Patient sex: F
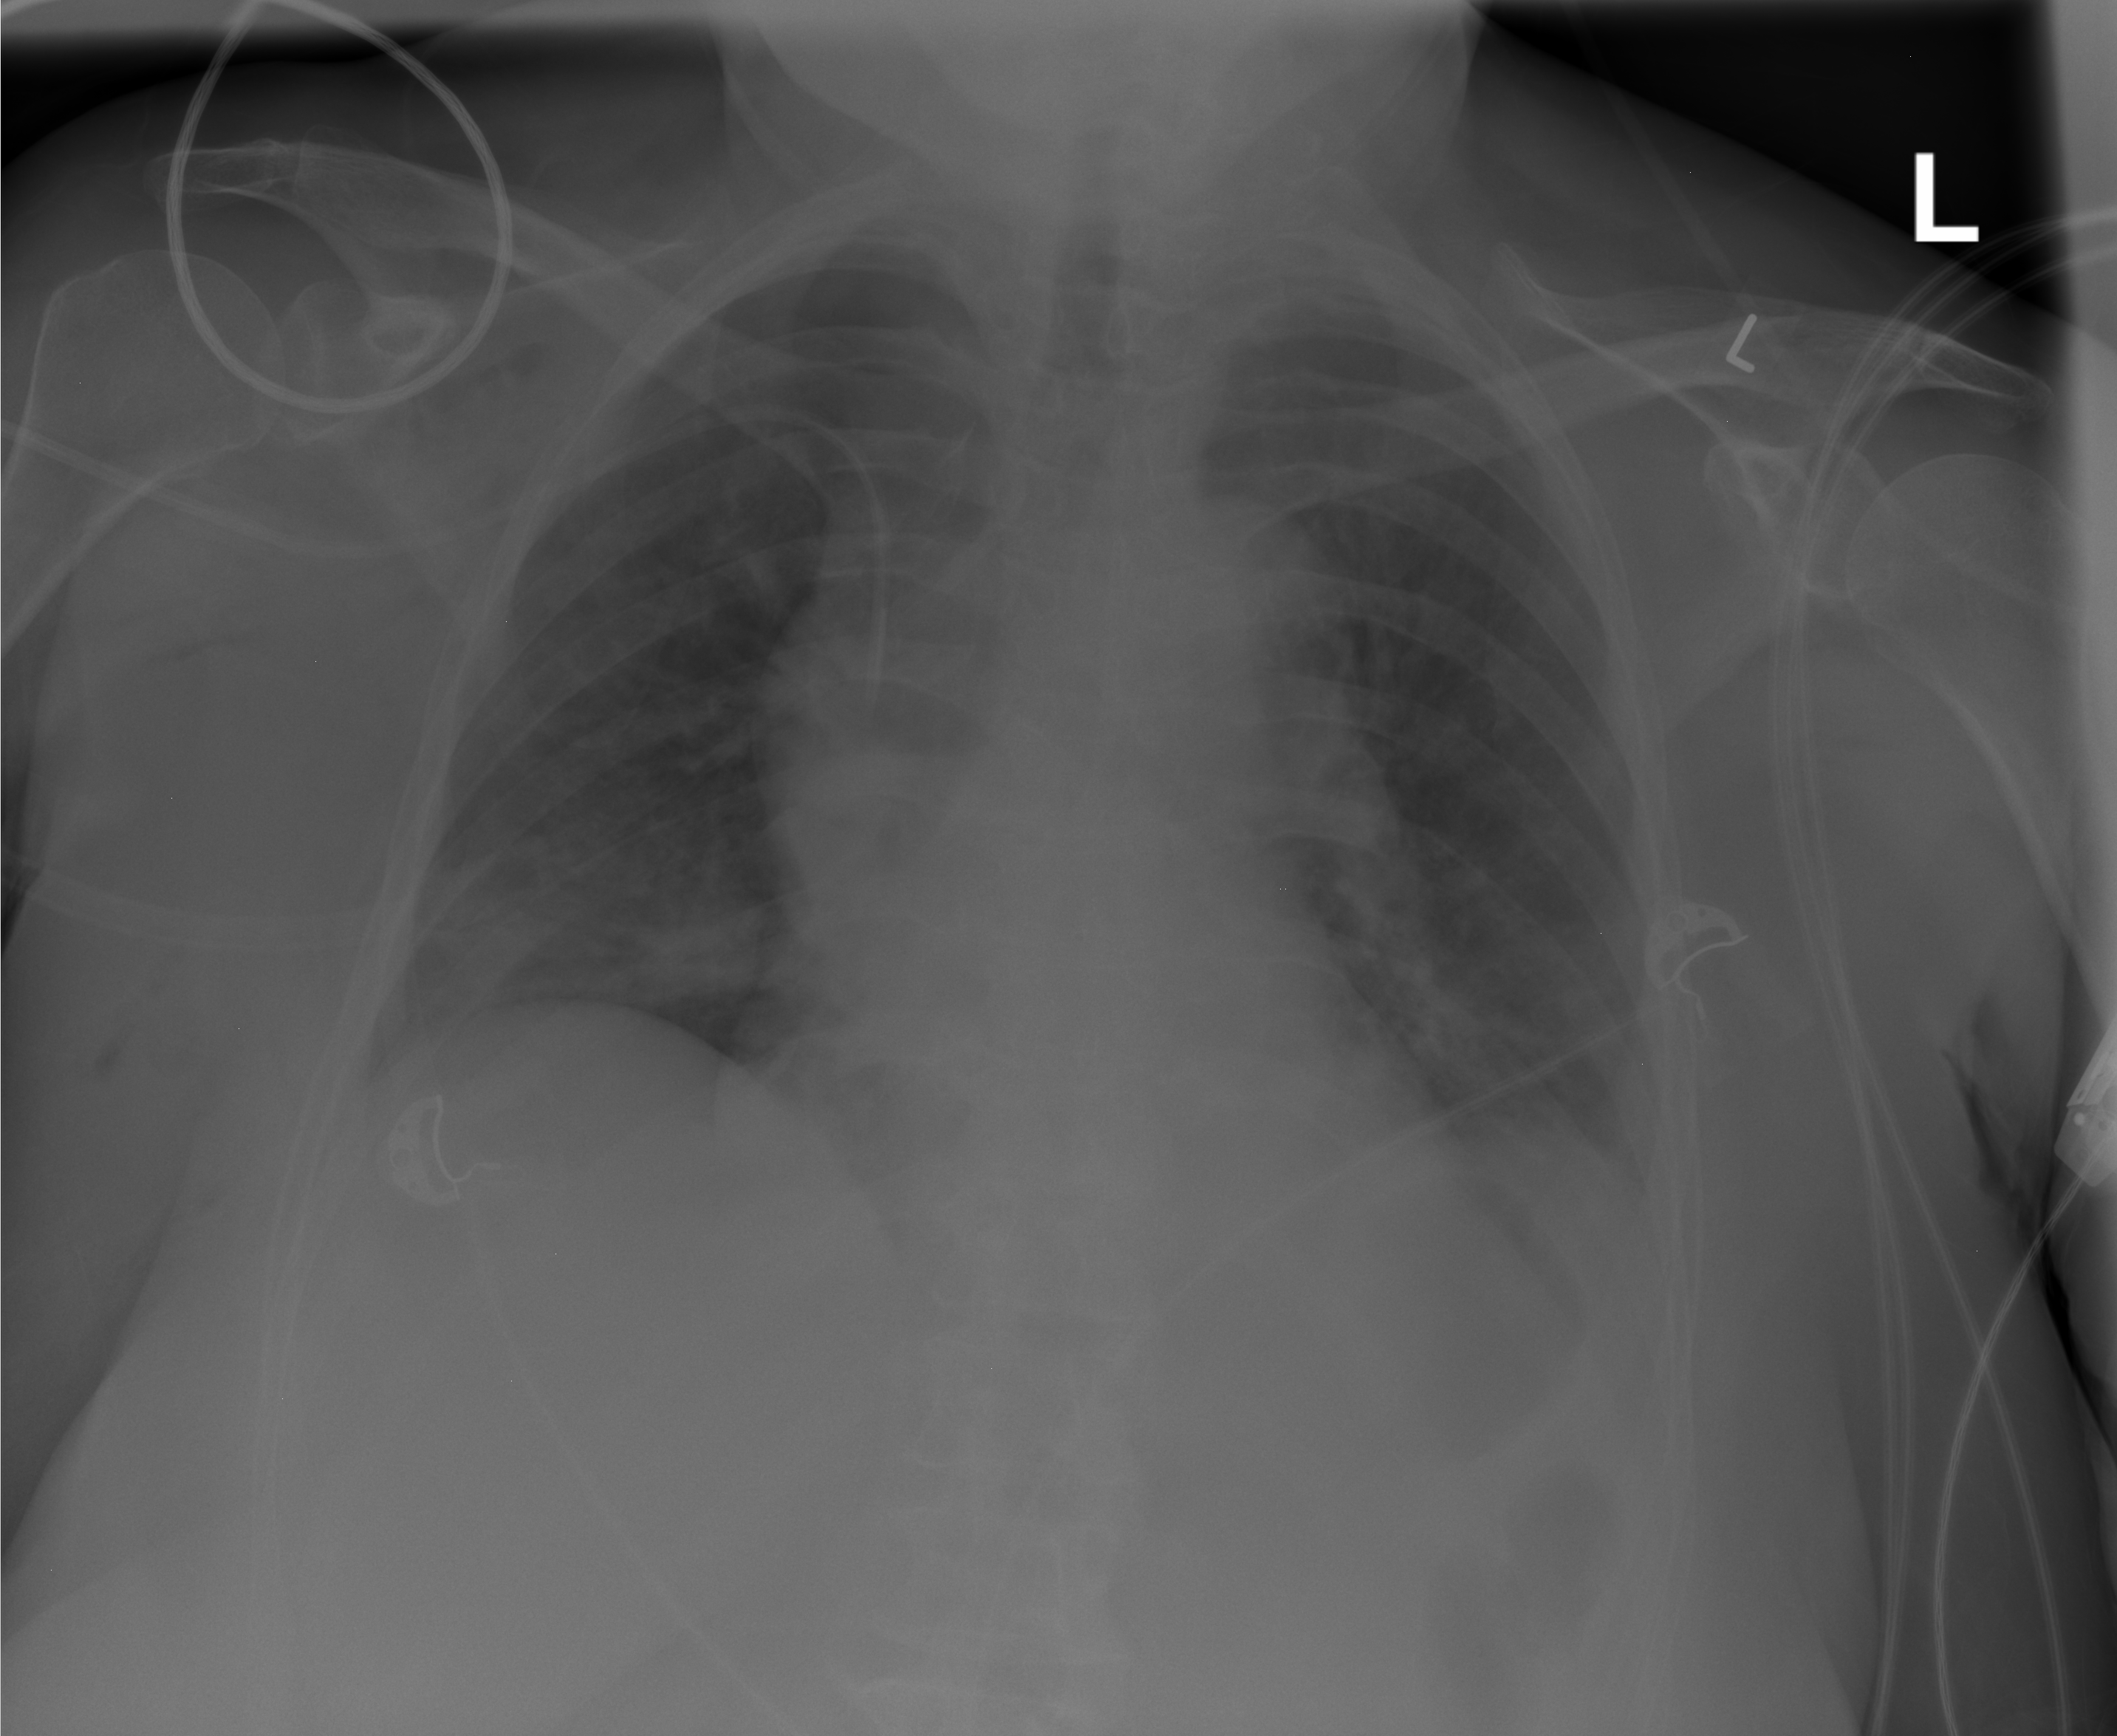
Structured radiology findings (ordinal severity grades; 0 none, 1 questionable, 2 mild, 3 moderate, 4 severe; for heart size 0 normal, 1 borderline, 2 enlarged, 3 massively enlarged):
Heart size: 0
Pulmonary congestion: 0
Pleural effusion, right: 0
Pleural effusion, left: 0
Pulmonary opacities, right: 0
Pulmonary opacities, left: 0
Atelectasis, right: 0
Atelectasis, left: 2